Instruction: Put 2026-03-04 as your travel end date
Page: home
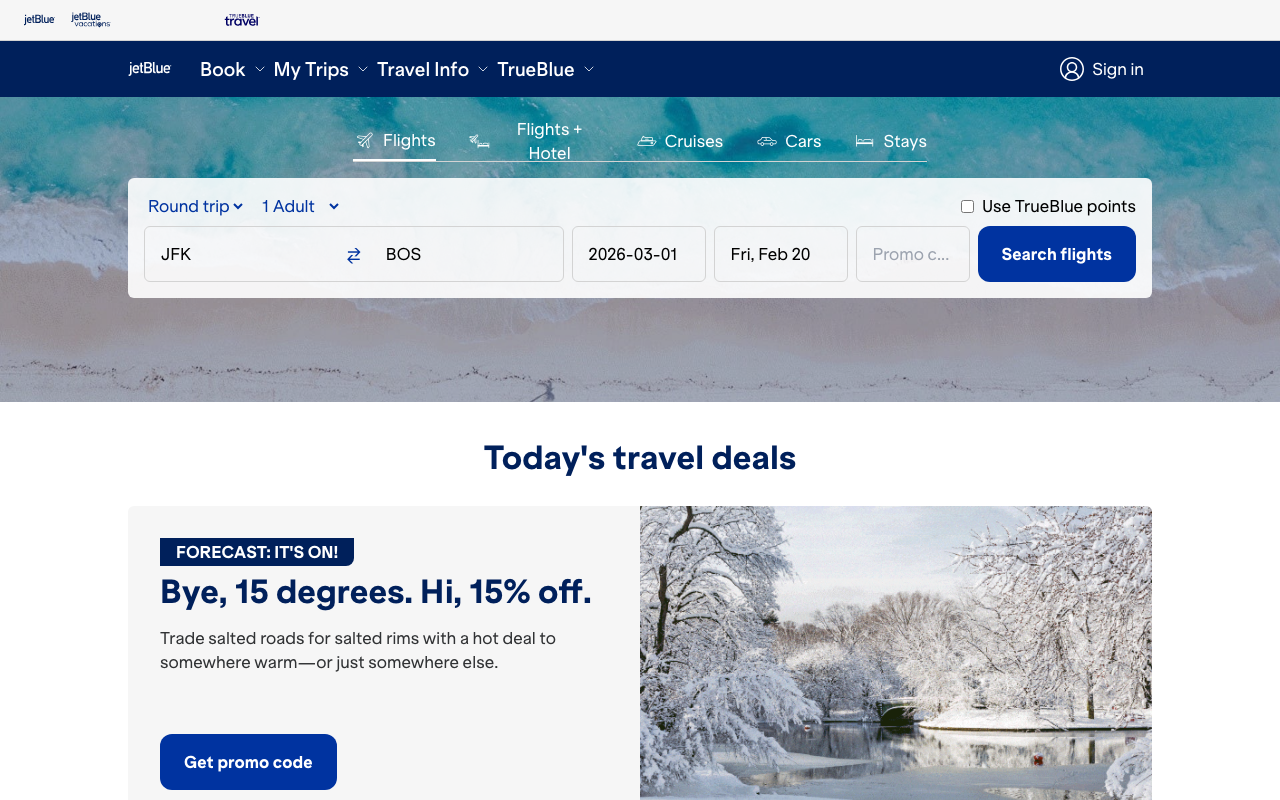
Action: type